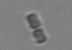
Label: Chaetoceros